Field crop: maize
Growth stage: 2
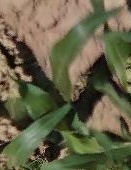
Species: maize